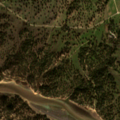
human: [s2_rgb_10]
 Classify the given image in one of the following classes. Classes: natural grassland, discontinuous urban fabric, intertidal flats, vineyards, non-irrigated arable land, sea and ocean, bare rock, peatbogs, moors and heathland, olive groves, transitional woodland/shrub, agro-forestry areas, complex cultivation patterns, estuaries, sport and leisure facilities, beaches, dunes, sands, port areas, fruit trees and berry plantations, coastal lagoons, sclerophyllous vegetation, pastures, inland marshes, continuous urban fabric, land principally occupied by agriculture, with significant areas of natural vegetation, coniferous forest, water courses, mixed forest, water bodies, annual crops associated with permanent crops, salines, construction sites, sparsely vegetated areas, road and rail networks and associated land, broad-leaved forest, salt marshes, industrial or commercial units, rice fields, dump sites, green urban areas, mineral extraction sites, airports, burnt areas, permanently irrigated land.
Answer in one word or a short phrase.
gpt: pastures, agro-forestry areas, broad-leaved forest, water bodies